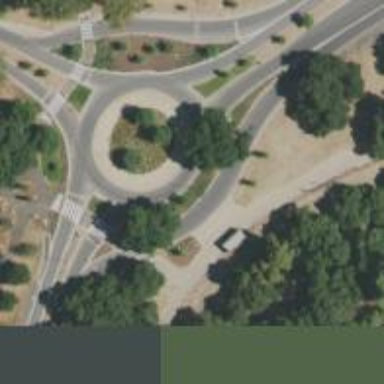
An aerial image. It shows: Secondary road leading to roundabout.